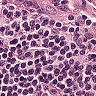
Metastatic tissue present: no